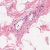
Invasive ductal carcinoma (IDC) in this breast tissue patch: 0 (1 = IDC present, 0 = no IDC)